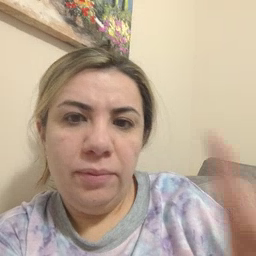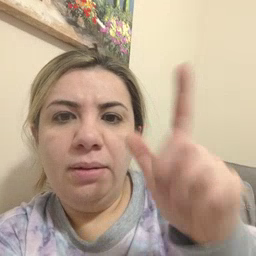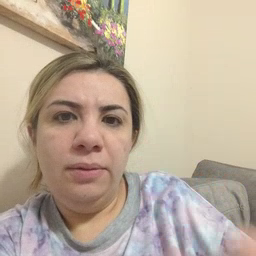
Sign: later